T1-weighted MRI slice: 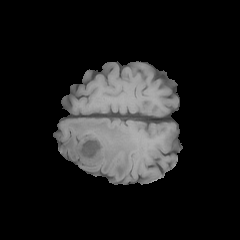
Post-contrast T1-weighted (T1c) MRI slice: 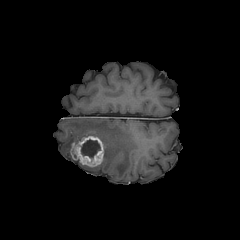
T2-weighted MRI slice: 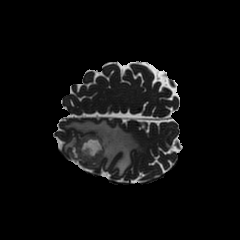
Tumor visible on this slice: yes